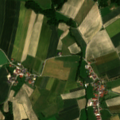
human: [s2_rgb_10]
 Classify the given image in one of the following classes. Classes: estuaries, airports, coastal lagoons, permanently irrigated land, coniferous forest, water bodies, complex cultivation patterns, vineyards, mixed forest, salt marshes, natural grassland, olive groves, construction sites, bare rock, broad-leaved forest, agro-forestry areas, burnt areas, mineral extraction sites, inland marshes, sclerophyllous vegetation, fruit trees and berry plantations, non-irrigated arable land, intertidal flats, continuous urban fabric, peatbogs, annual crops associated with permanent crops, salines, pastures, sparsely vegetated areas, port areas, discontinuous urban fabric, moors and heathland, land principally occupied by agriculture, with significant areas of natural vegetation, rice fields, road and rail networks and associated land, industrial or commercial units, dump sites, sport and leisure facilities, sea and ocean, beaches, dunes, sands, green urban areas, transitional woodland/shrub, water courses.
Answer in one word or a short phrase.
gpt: discontinuous urban fabric, non-irrigated arable land, land principally occupied by agriculture, with significant areas of natural vegetation, coniferous forest